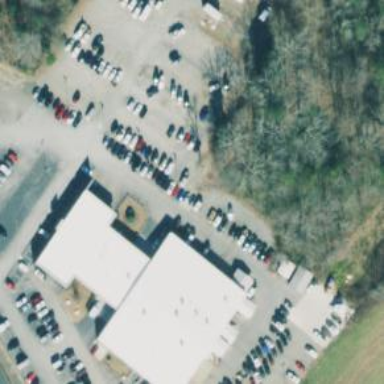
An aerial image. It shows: Building that houses car shop.